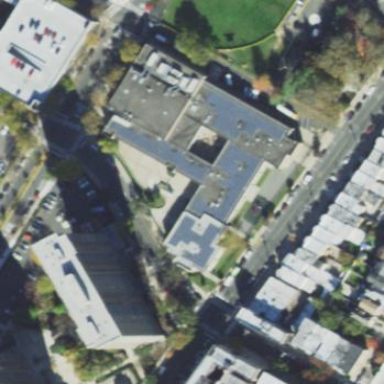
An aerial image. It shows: School.